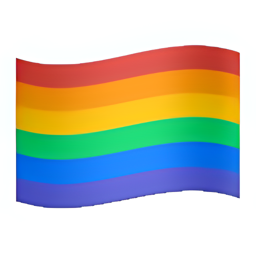
Name: rainbow flag
Emoji: 🏳️‍🌈
Group: Flags
Sub-group: flag